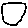
Label: circle